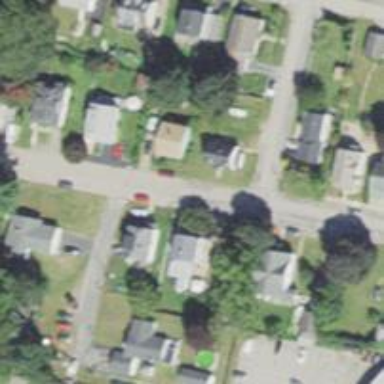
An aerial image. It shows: Residential driveway used as service road.